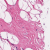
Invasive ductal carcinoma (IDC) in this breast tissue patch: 0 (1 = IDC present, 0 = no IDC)